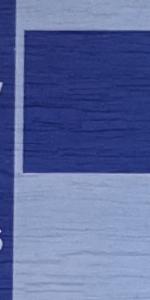
Label: Empty